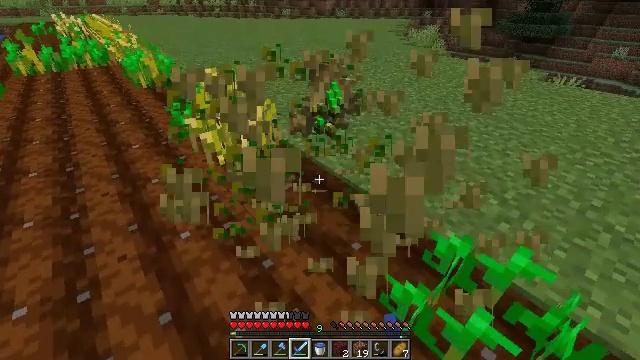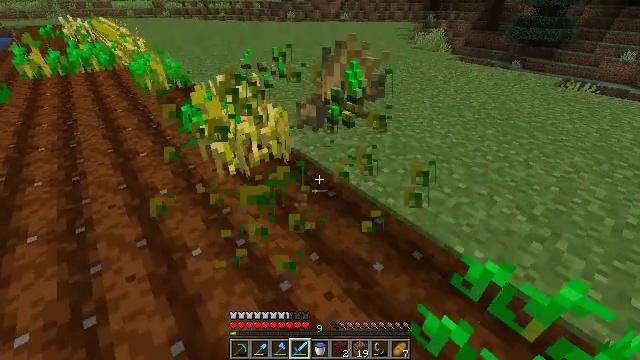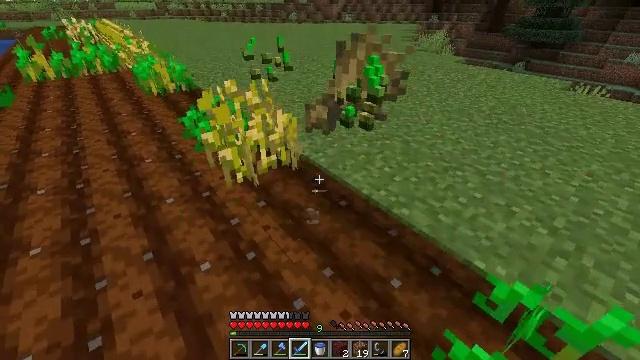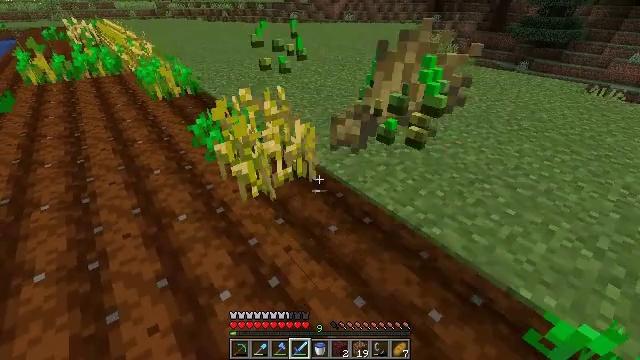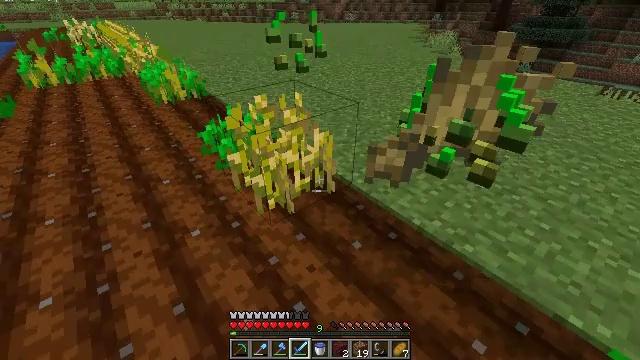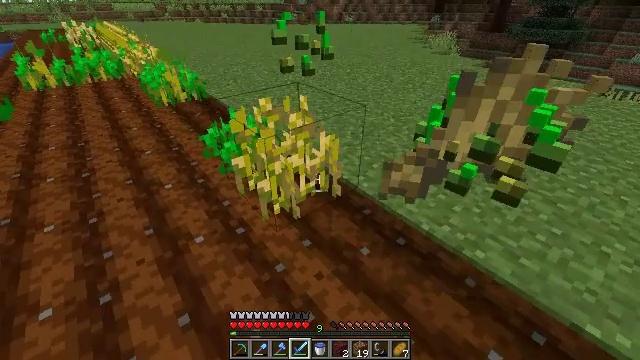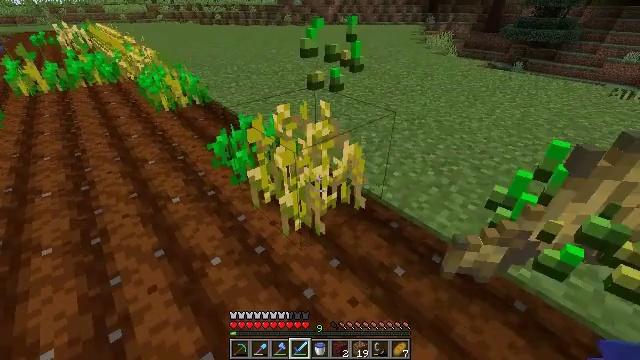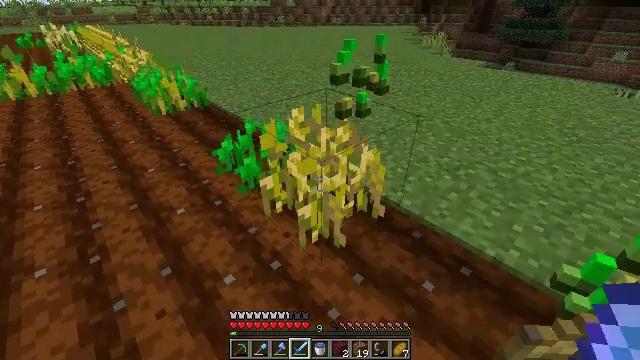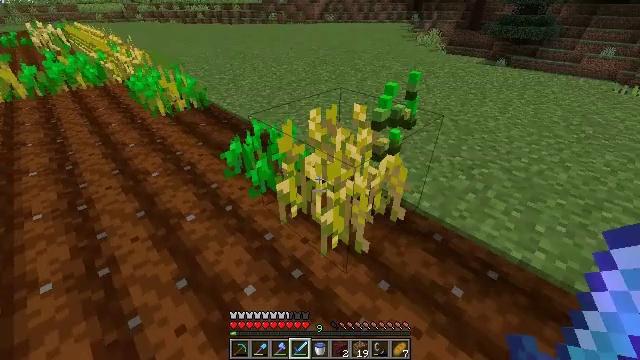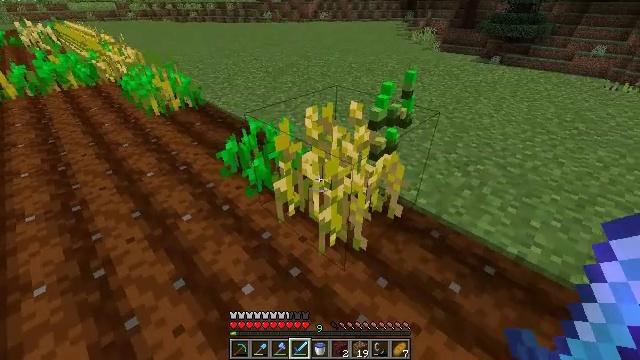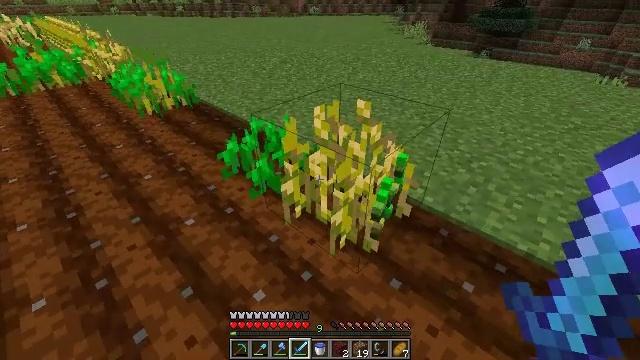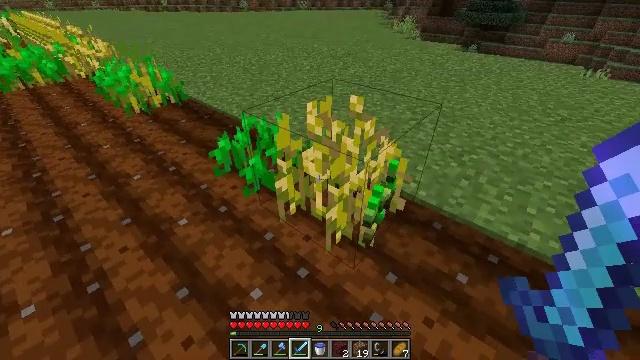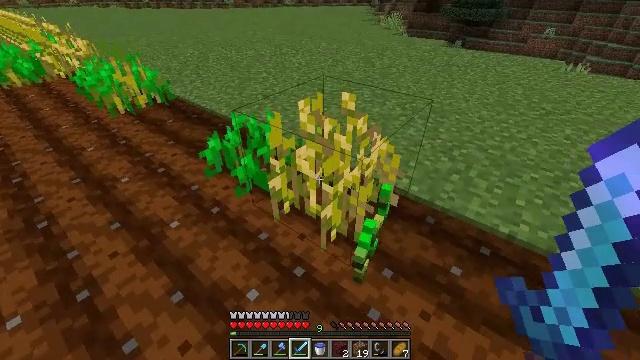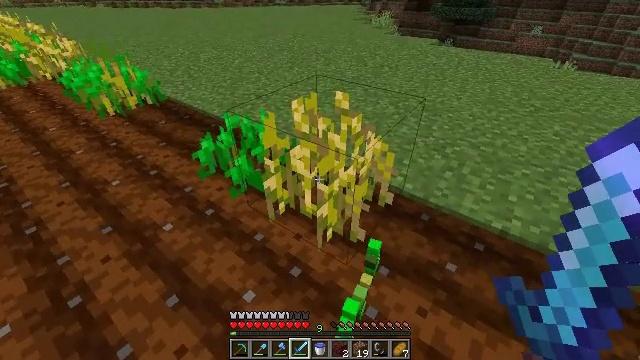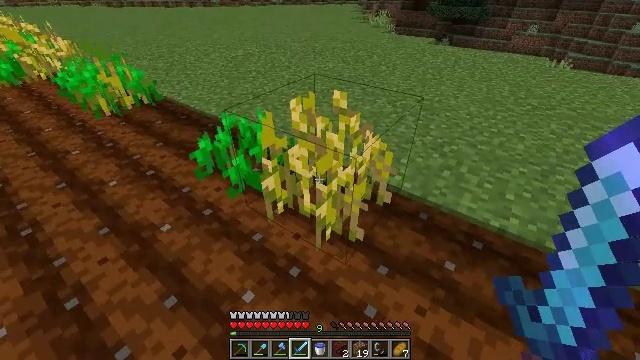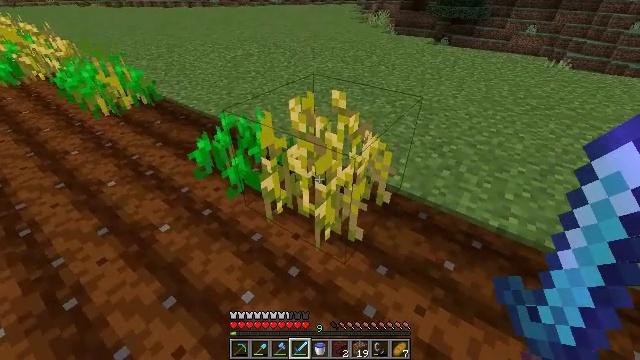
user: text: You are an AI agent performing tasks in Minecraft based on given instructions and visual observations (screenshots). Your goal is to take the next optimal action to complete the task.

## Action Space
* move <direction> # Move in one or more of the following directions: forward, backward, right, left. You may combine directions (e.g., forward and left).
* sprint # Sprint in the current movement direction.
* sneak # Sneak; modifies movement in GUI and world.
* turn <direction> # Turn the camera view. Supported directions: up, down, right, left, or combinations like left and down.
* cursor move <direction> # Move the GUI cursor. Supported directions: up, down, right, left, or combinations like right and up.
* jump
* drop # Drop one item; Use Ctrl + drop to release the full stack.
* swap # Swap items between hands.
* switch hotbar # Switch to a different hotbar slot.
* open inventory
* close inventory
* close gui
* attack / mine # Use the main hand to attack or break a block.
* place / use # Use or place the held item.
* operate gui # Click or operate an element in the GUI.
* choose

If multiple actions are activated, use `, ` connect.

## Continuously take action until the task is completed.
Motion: motion action
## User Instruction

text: Get wheat from the farmland.
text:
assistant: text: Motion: move forward and move left
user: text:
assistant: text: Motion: move forward and move left
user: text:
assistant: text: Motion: move forward and move left
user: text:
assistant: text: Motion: move forward and move left
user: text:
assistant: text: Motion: move forward and move left
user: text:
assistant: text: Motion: move forward and move left, turn right
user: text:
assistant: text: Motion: move forward and move left, turn right
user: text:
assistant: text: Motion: move left, turn right
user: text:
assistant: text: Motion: turn right
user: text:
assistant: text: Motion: turn right
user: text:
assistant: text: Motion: turn right
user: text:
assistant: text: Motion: turn right
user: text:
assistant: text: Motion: turn right
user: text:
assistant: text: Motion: no_op
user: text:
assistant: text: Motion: no_op
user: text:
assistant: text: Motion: no_op
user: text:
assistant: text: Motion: move forward
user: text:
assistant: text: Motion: move forward and move right
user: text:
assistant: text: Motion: move forward and move right, turn left and up
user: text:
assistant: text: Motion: move forward and move right, turn left and up
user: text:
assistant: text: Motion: move forward and move right, turn left and up
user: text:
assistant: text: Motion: move forward and move right, turn left and up
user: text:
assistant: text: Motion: move forward and move right, turn left and up
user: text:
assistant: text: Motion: move forward and move right, turn left and up
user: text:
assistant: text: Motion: move forward and move right, turn left
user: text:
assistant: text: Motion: move forward and move right
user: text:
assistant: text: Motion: move forward and move right
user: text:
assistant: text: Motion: move forward
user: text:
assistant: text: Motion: move forward
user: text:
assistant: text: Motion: move forward